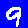
Digit: 9